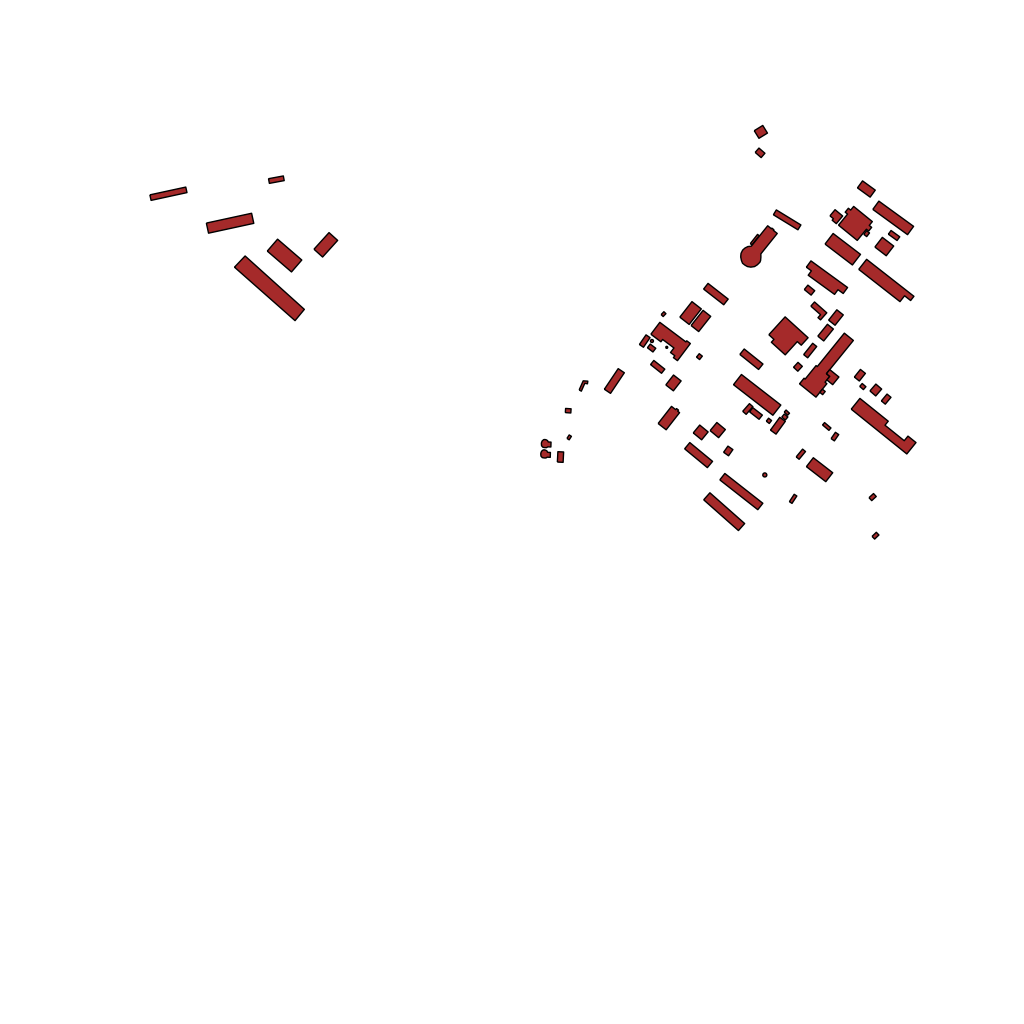
Tags: overhead vector_map, industrial, recreation, residential, special, individual_rise, density_1, Facility, 1.0 km²